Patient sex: M
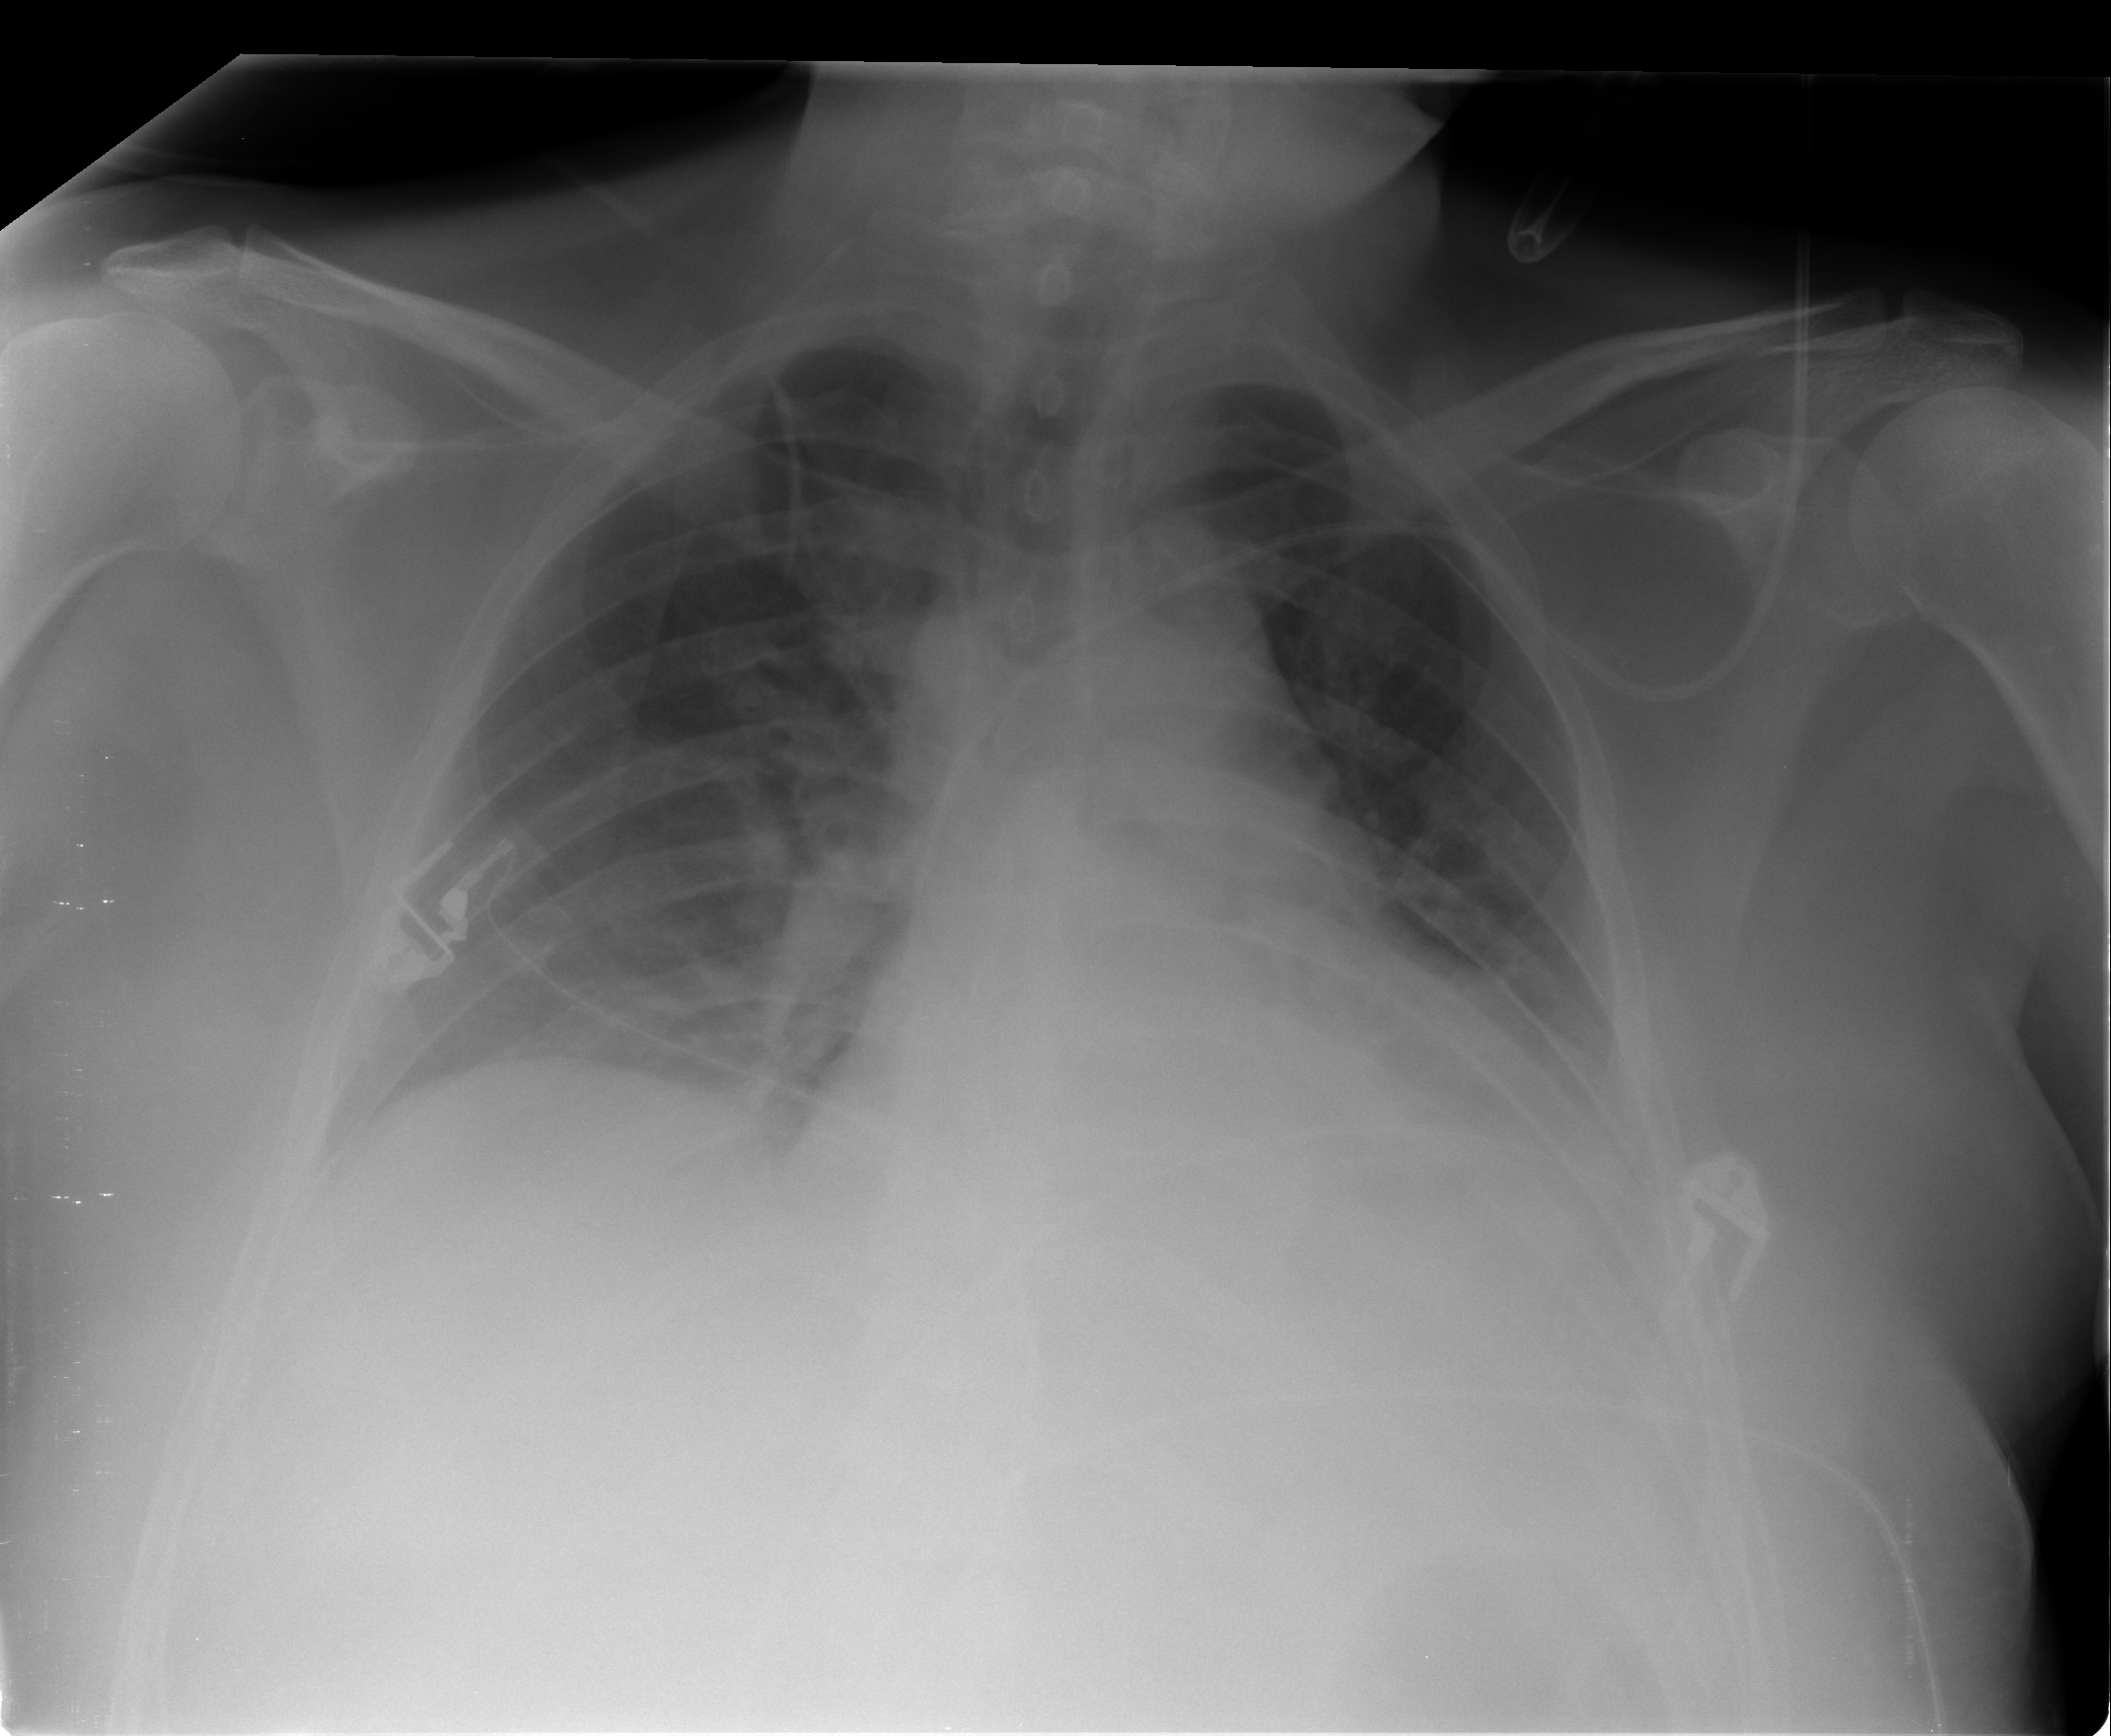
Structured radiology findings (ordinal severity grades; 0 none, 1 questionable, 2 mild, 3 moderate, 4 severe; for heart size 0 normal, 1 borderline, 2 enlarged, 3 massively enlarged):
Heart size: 2
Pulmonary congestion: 0
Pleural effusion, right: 0
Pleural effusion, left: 3
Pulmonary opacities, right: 1
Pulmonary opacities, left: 0
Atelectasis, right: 2
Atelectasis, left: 2